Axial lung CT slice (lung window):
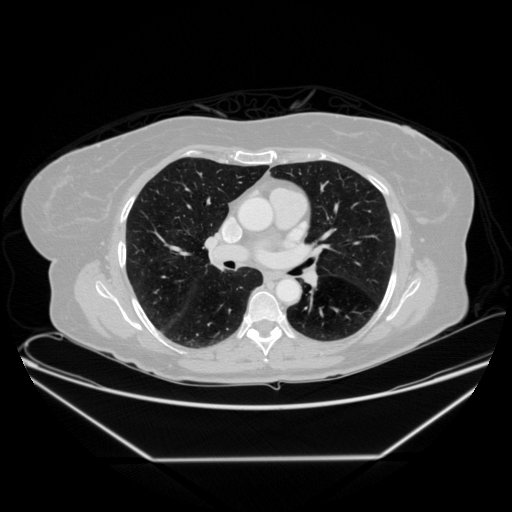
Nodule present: no